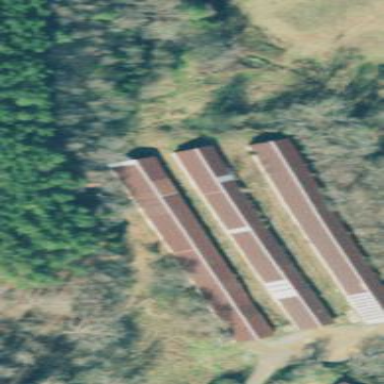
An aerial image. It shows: Farm auxiliary building.